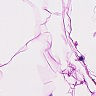
Metastatic tissue present: no